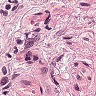
Metastatic tissue present: no